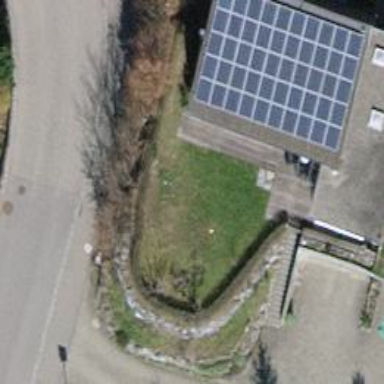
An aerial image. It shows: Solar power generator with photovoltaic panels.